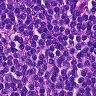
Metastatic tissue present: no